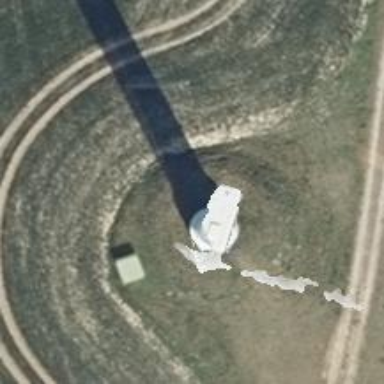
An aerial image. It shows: Wind generator powered by horizontal-axis wind turbine.